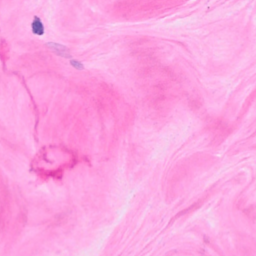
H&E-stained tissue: Breast